Question: I'm looking for a command in Powershell that can configure additional settings for Web Server Logging:

So far I can turn on diagnostics with the command:
'''
Set-AzureWebsite HttpLoggingEnabled 1
'''
Are there commands to enable and set retention as well as the quota?
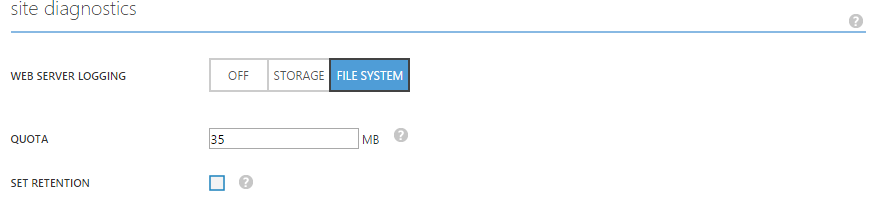
Answer: In response to Damian's comment, yes, I did solve it!
You'll need to use this configuration block:
'''
# Configuration for enabling diagnostics, quota and retention with retention period.
$PropertiesObject = @{
httpLogs = @{
fileSystem = @{
enabled = $TRUE;
retentionInMb = 35;
retentionInDays = 7;
}
}
}
'''
And you'll need to use the 'Set-AzureResource' (may be a different cmdlet if you're using ARM):
'''
# Apply the configuration to the web app.
Set-AzureResource -PropertyObject $PropertiesObject '
-ResourceGroupName $ResourceGroupName -ResourceType Microsoft.Web/sites/config '
-ResourceName $ResourceName/logs -OutputObjectFormat New -ApiVersion 2015-08-01 -Force
'''
One thing I found helpful is using resources.azure.com. I'm not sure what you're looking for exactly, but here are other config blocks I found using that website:
'''
"properties": {
"applicationLogs": {
"fileSystem": {
"level": "Off"
},
"azureTableStorage": {
"level": "Off",
"sasUrl": null
},
"azureBlobStorage": {
"level": "Off",
"sasUrl": null,
"retentionInDays": null
}
},
"httpLogs": {
"fileSystem": {
"retentionInMb": 100,
"retentionInDays": 7,
"enabled": true
},
"azureBlobStorage": {
"sasUrl": null,
"retentionInDays": 7,
"enabled": false
}
'''